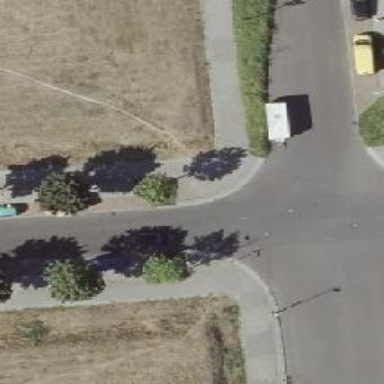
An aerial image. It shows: Sidewalk along the footway.